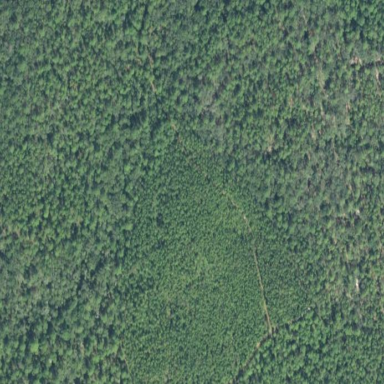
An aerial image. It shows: Mixed leaf woodland.